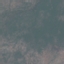
Land use / land cover: HerbaceousVegetation